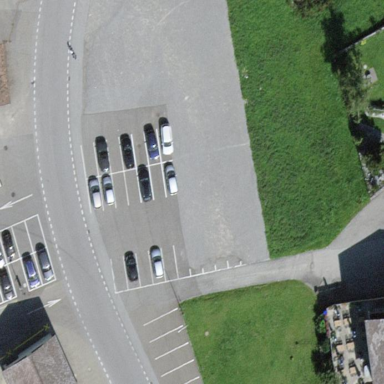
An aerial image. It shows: Parking area with asphalt surface.